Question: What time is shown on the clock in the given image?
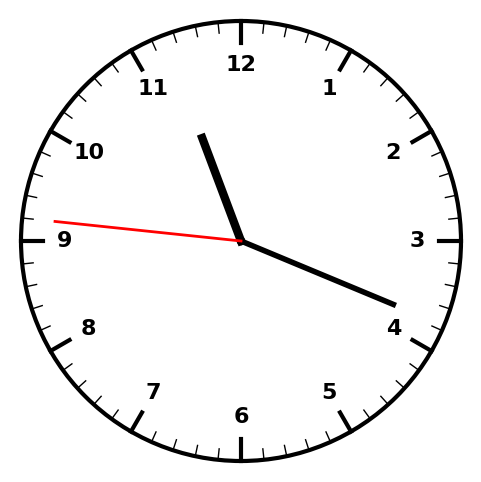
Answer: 11:18:46